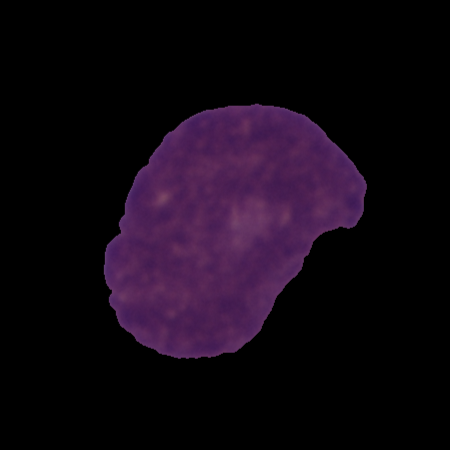
Label: cancer